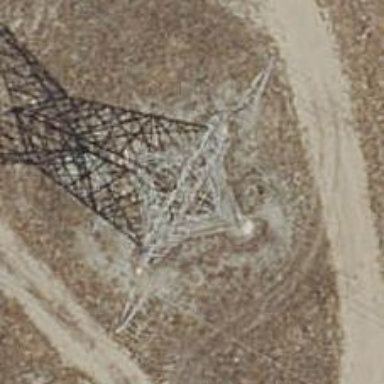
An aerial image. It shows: Power line with three cables.